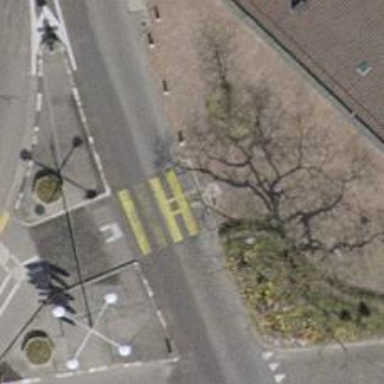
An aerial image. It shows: Bollard.